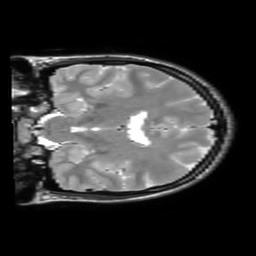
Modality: T2w
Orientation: coronal
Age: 19
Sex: female
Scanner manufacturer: philips
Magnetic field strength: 3 T
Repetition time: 3 s
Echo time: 0.08 s